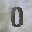
Label: 0